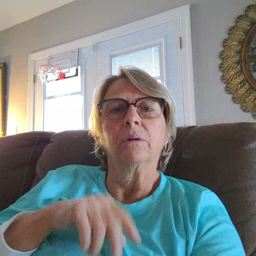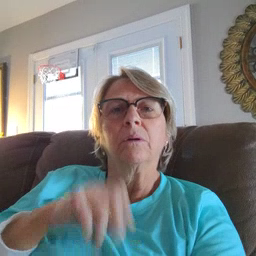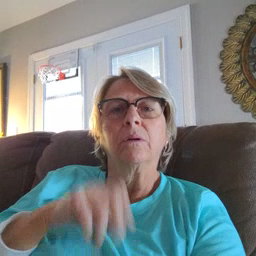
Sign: uncle